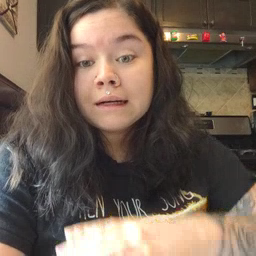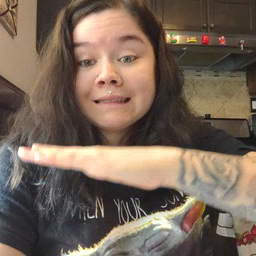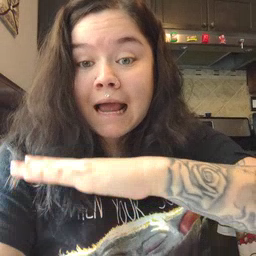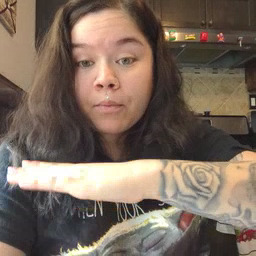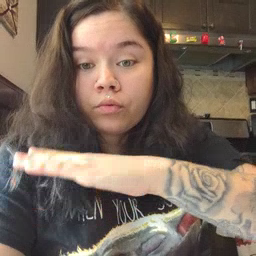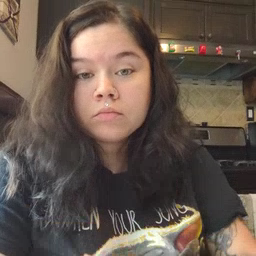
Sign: table